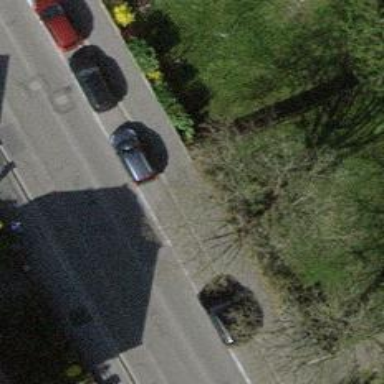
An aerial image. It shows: Street side parking area.